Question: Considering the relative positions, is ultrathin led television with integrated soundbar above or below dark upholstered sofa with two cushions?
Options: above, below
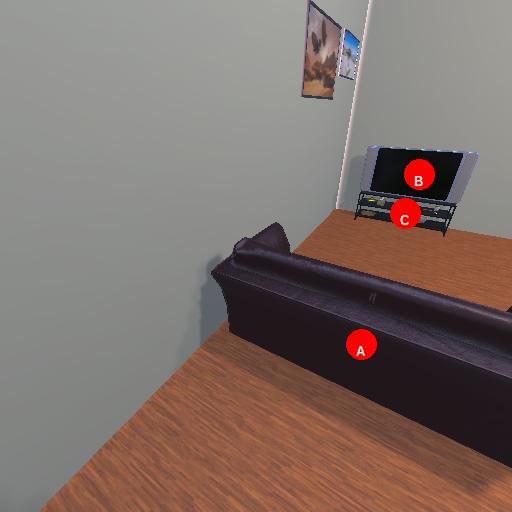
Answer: above